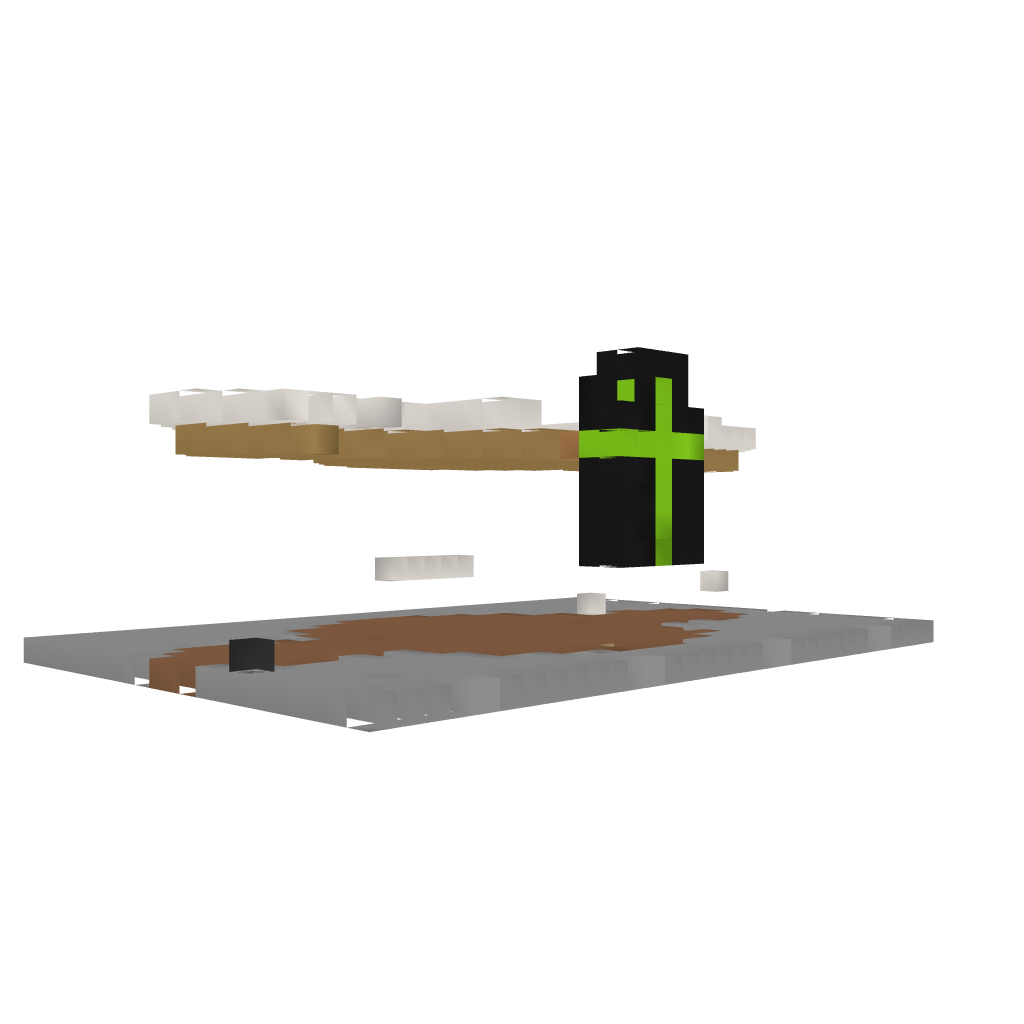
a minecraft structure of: Small Modern Church